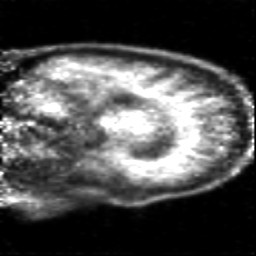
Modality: PET
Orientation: sagittal
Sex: male
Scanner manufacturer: siemens